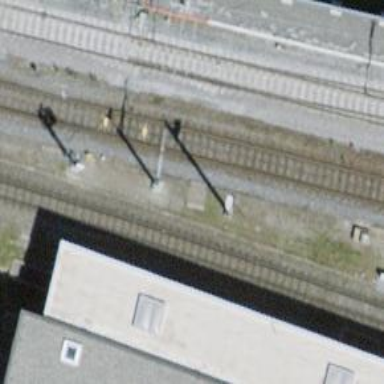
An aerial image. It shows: Narrow-gauge railway track with 1 electrified contact line.